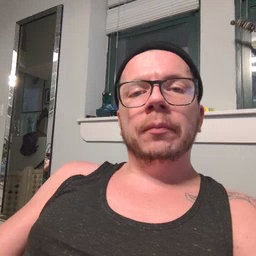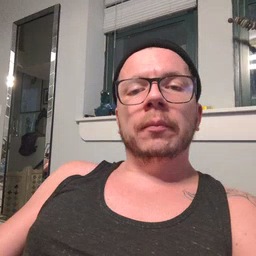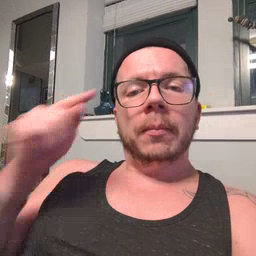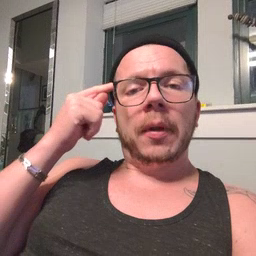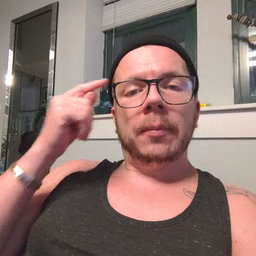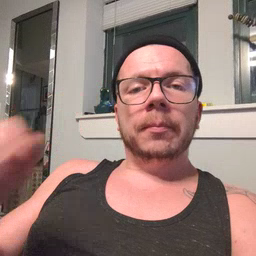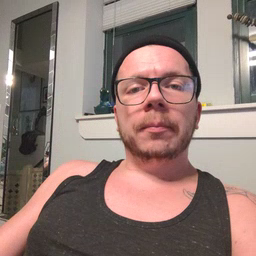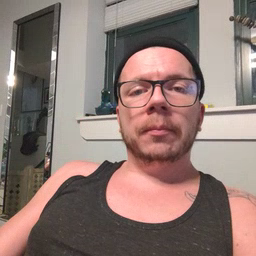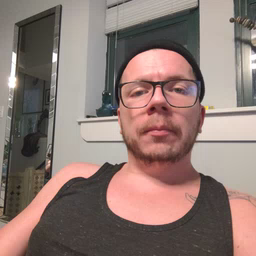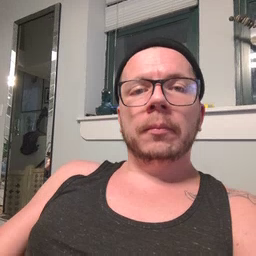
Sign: penny